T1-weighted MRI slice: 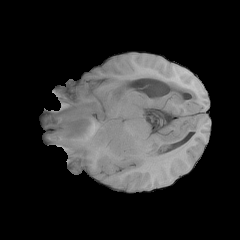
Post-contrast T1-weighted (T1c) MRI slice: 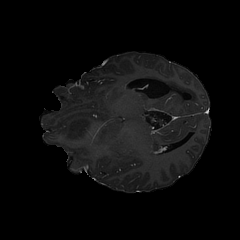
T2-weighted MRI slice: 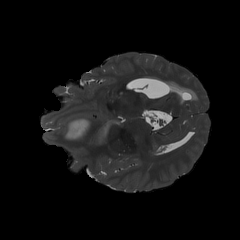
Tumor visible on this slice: yes